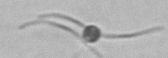
Label: Ophiaster